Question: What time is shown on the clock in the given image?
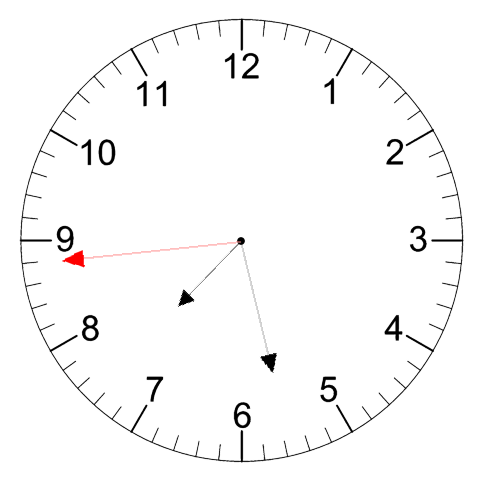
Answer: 07:27:44